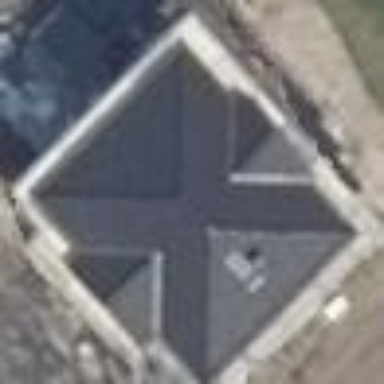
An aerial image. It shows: Residential building with pyramidal roof. The building is white with black roof.